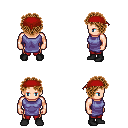
a pixel art fantasy rpg character, male body template, human, light skin, chain tabard jacket, red pants, brown curly afro hairstyle, red bandana, black shoes, four views (front, back, left, right), 2x2 character sprite sheet, small pixel art, hard edges, no anti-aliasing